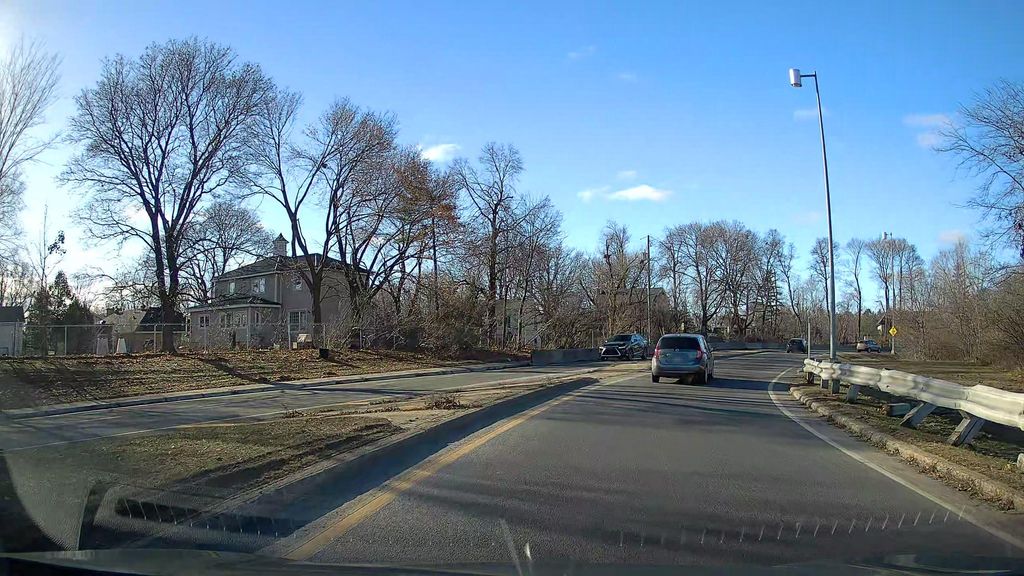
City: montreal